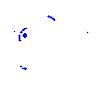
Particle: kaon